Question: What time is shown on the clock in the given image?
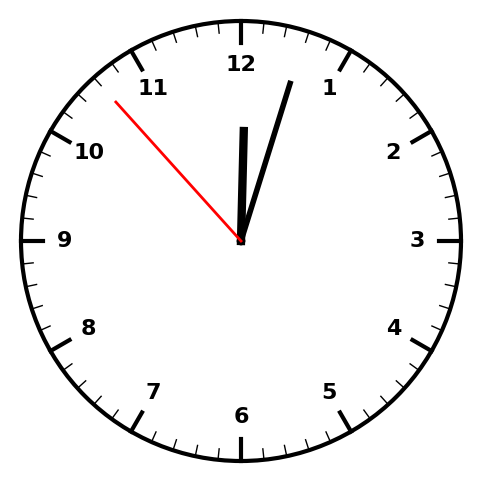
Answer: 12:02:53